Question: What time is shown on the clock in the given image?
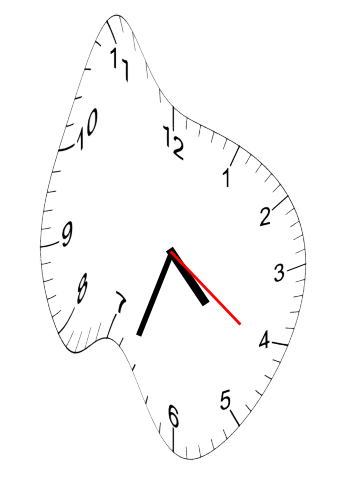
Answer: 04:33:21